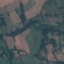
Label: Pasture